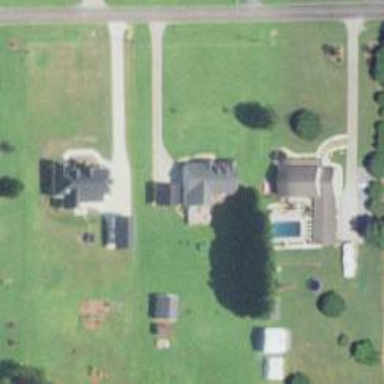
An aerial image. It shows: Driveway.